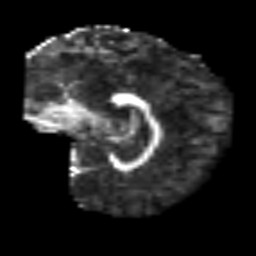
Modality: FA
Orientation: sagittal
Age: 47
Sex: female
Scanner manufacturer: siemens
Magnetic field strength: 3 T
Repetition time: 6.1 s
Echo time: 0.101 s